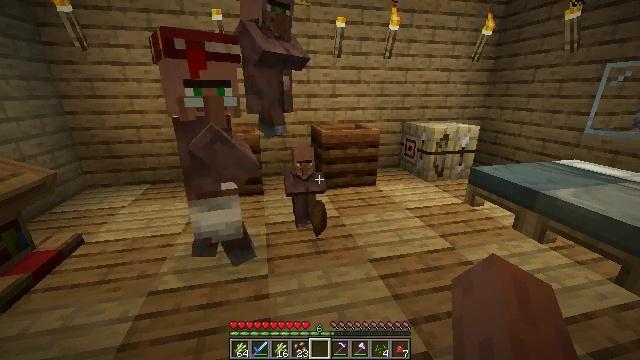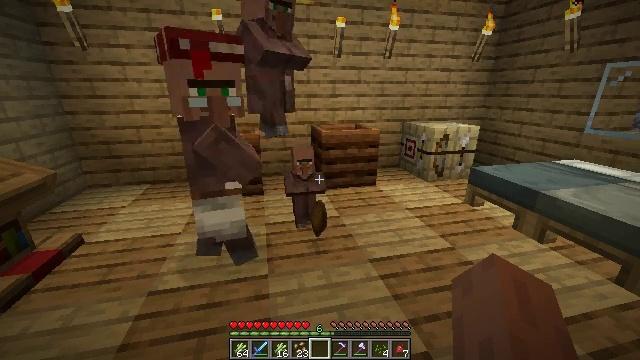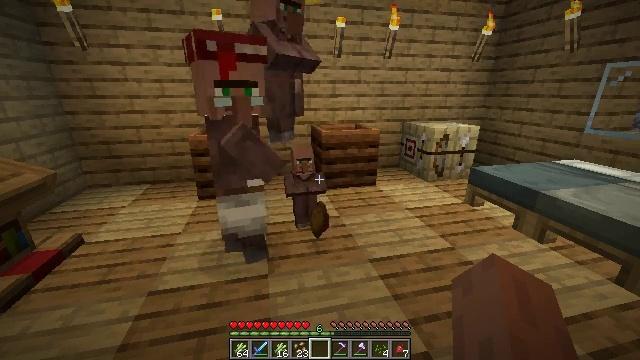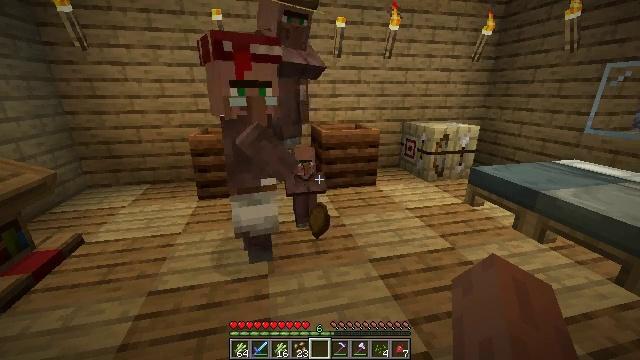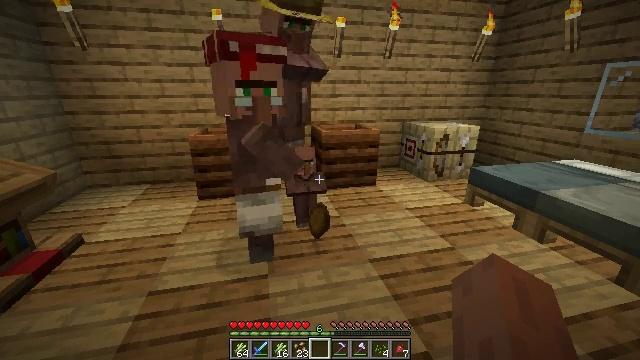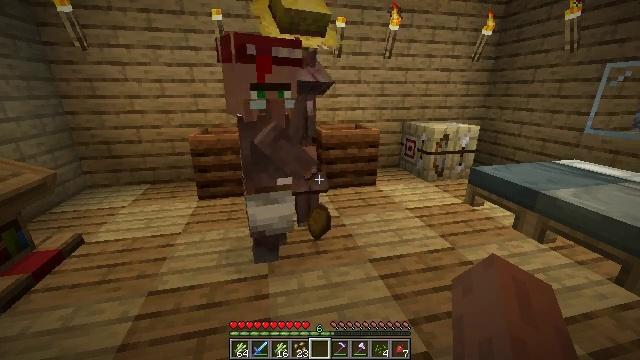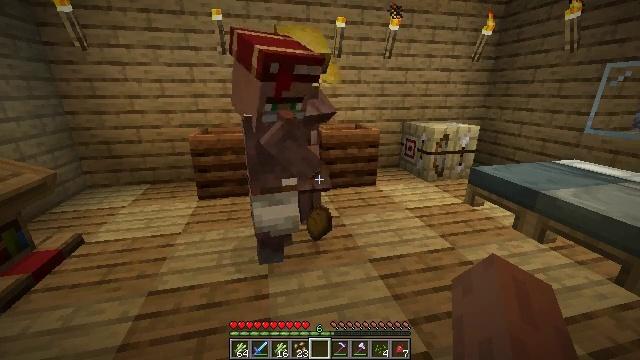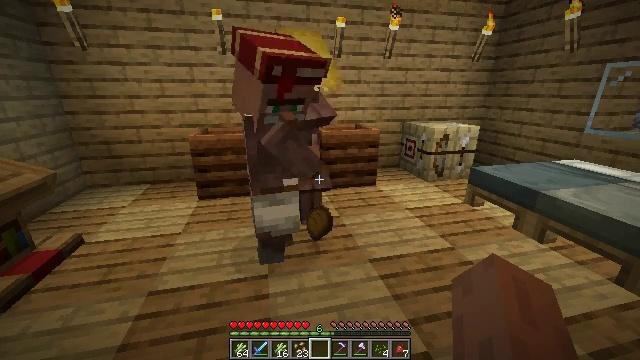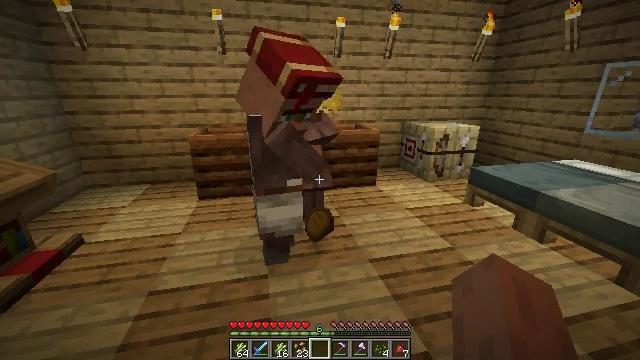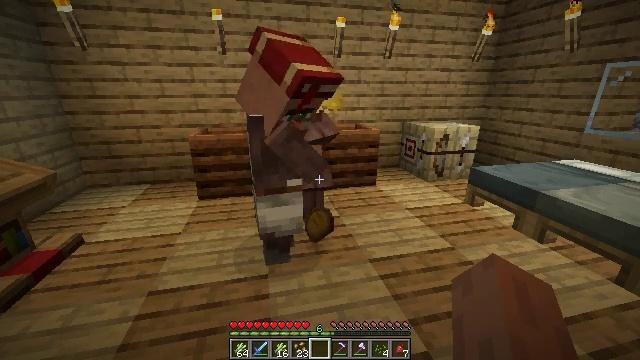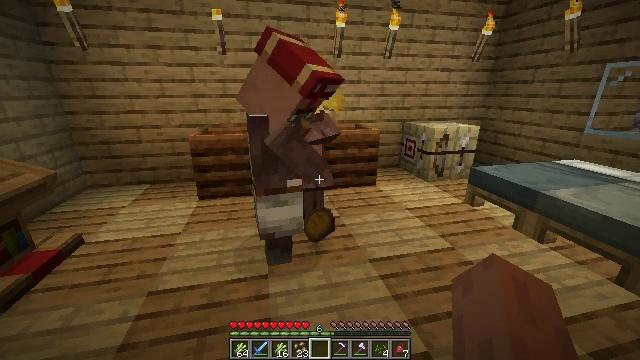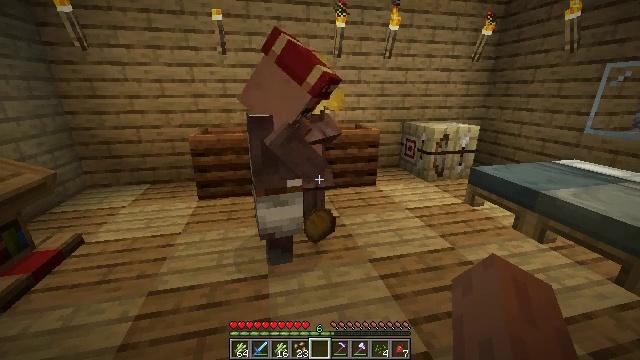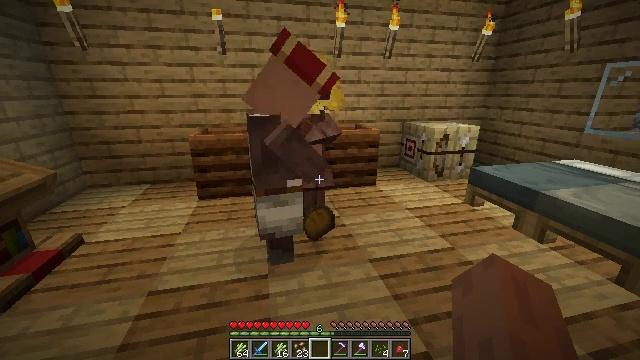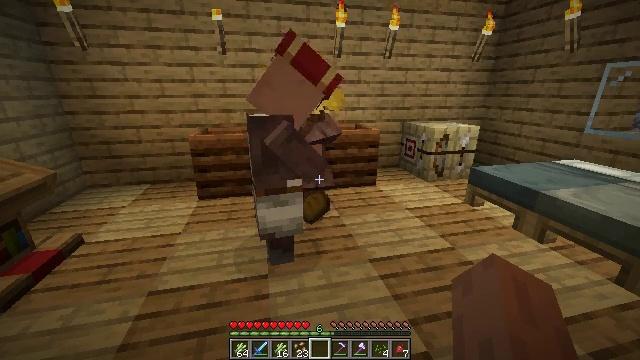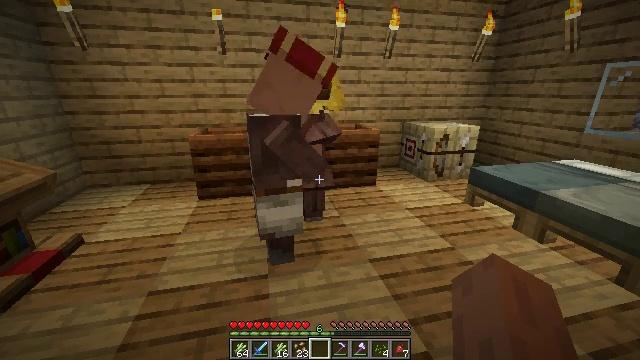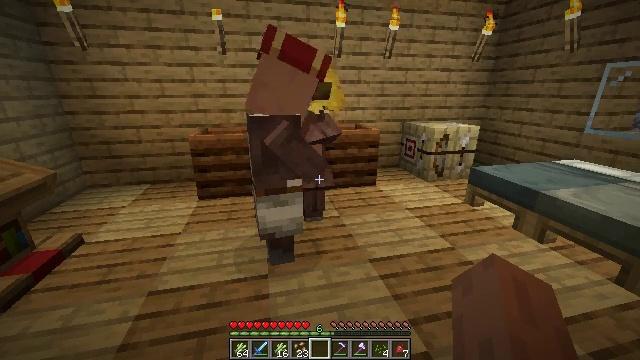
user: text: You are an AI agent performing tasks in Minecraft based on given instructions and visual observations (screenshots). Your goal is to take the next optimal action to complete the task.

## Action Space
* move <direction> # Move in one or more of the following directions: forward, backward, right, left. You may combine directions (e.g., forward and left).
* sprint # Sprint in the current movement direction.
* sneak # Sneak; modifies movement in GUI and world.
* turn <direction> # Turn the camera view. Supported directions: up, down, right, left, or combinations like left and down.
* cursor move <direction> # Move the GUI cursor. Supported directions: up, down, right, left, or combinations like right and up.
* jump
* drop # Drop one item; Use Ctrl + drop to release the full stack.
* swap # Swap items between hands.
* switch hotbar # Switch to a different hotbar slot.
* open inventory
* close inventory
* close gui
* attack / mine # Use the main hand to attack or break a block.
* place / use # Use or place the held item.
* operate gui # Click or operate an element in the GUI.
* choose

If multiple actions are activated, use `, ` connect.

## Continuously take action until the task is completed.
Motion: motion action
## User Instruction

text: Craft paper using the crafting table.
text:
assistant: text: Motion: no_op
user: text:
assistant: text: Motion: no_op
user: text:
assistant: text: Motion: no_op
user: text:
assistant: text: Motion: no_op
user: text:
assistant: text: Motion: no_op
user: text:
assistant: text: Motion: no_op
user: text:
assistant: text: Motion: no_op
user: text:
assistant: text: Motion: no_op
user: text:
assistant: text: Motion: no_op
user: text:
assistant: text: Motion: no_op
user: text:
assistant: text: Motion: no_op
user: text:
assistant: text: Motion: no_op
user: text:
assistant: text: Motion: no_op
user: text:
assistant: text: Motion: no_op
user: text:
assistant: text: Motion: no_op
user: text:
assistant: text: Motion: no_op
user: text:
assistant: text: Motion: no_op
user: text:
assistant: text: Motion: no_op
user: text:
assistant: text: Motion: no_op
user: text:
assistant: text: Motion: no_op
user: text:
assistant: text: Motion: no_op
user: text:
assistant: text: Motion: no_op
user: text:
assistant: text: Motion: no_op
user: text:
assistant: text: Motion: turn right
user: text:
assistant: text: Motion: turn right and down
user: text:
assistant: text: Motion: turn right and down
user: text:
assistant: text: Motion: turn right and down
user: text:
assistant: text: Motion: turn right and down
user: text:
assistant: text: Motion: turn right and down
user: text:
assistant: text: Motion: turn right